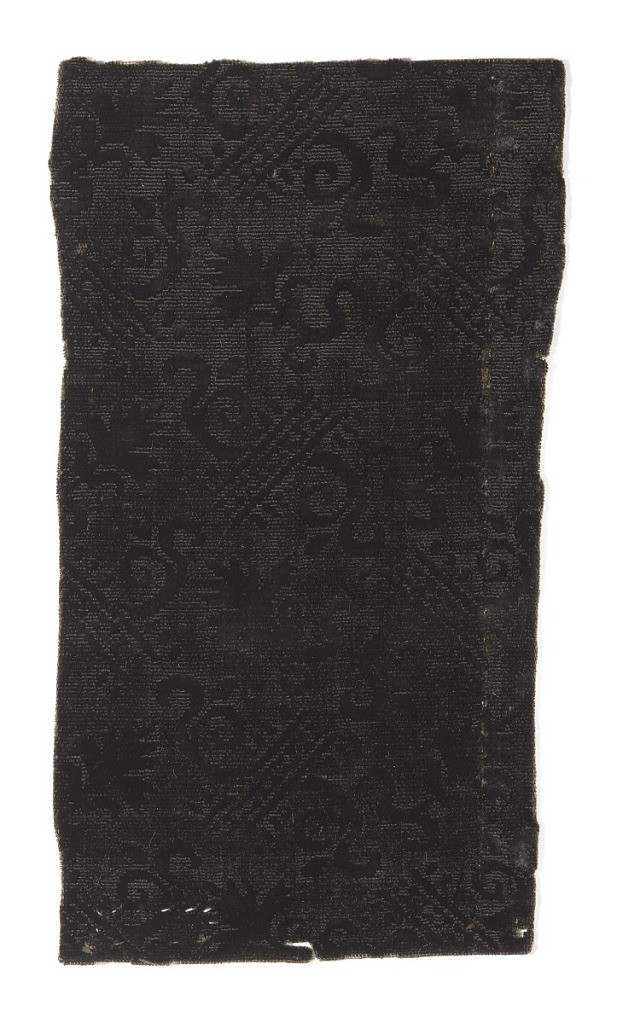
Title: Fragment
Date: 17th century
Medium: silk Technique: supplementary weft forming cut and uncut pile (velvet)
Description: Stylized leaves branching right and left from diagonal cartouches. In black.